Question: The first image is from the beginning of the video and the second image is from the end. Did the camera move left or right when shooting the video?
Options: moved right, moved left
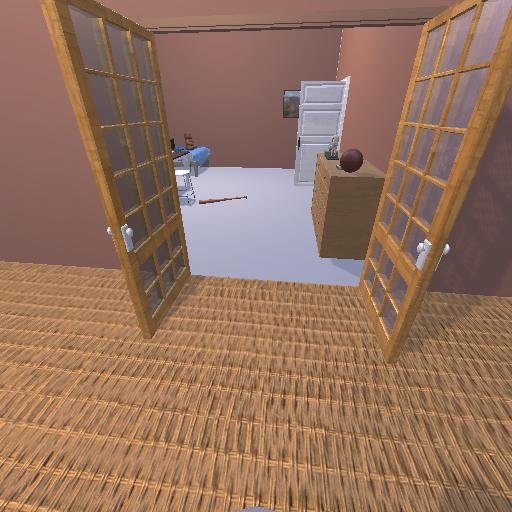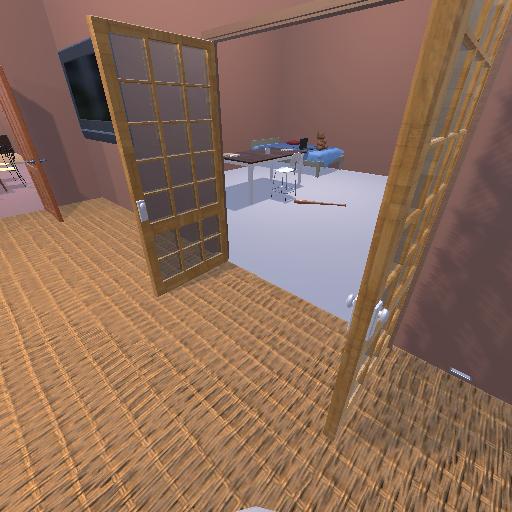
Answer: moved right